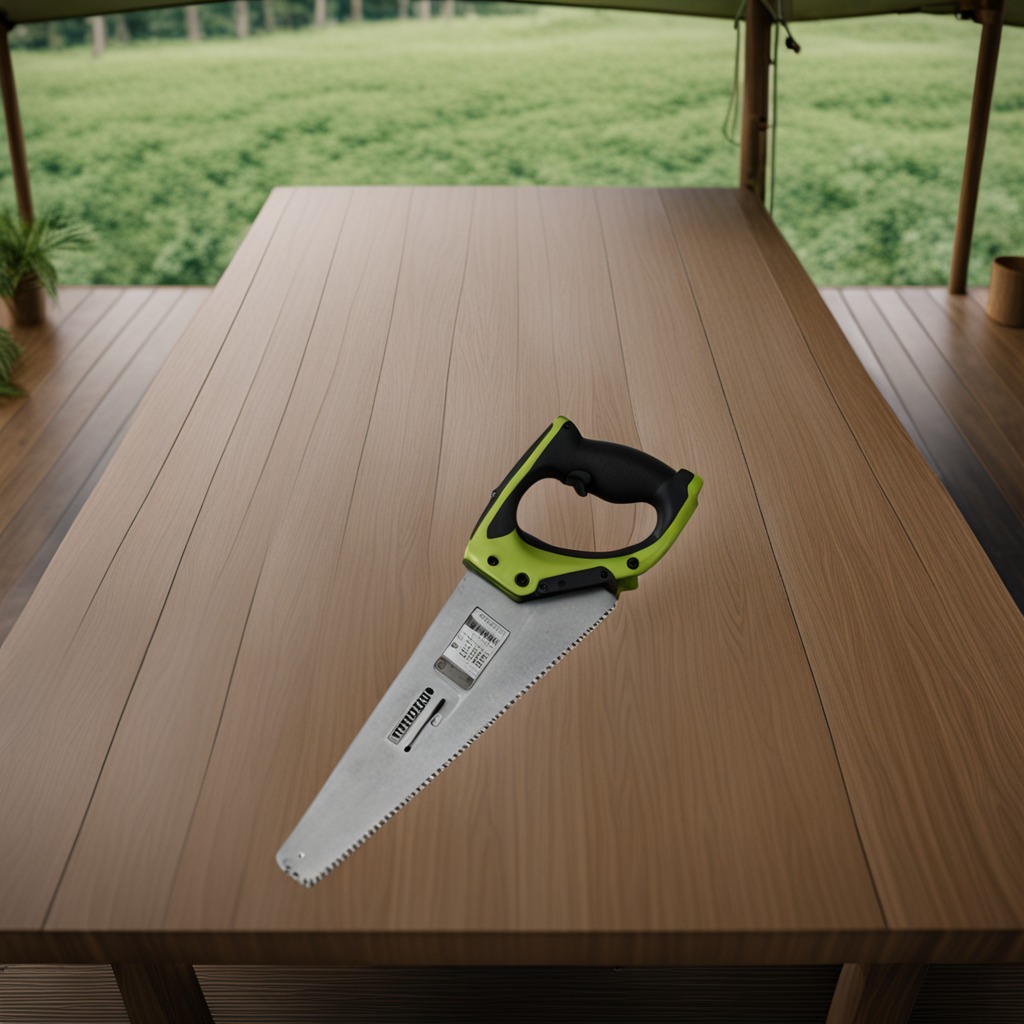
A metal saw lies on a wooden table inside a jungle field workshop tent humid ambient light worn but